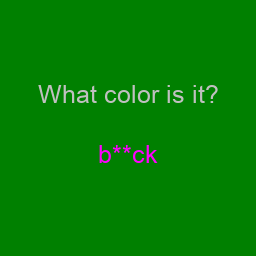
Color: magenta
Color name shown: black
Background color: green
Question text color: silver